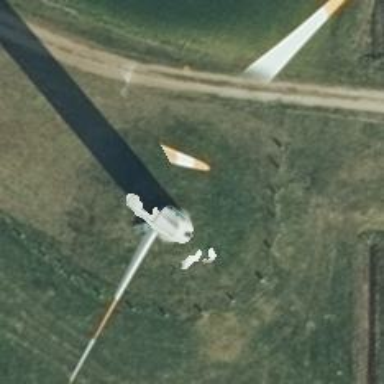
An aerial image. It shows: Wind power generator with wind turbines.